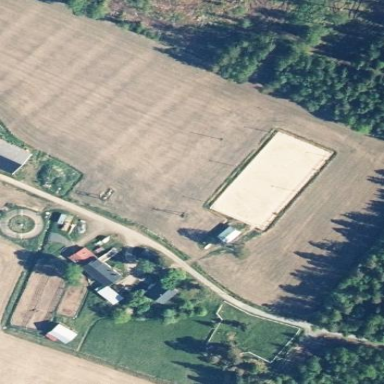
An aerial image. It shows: Equestrian pitch for leisure land sports.